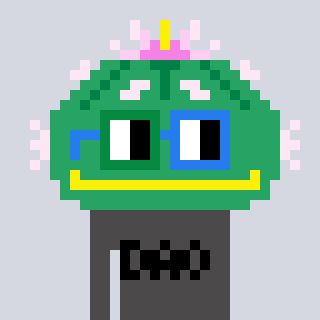
a pixel art character with square green and blue glasses, a peyote-shaped head and a grayscale-colored body on a cool background